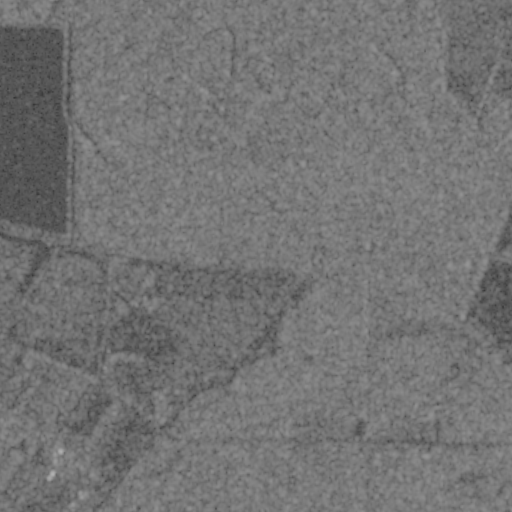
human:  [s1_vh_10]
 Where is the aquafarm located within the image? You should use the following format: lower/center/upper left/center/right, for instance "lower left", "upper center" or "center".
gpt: The aquafarm is located in the left of the image.
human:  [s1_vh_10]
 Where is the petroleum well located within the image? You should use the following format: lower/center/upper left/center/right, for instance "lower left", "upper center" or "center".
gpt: The petroleum well is located in the upper right of the image.
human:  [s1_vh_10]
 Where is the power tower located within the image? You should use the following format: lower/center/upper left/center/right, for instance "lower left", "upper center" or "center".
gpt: The power tower is located in the lower of the image.
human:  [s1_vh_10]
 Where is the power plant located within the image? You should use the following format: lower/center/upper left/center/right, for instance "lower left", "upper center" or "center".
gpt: There is no power plant in the image.

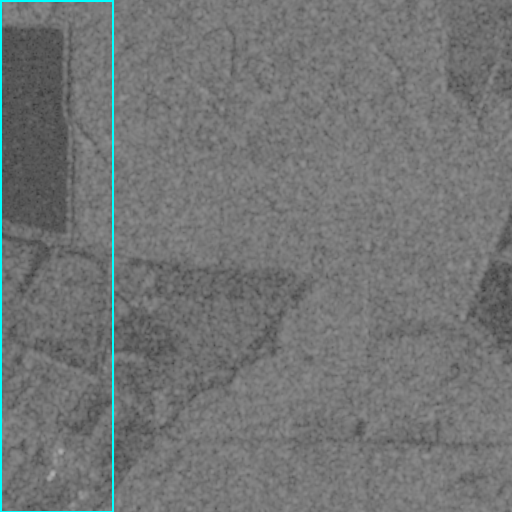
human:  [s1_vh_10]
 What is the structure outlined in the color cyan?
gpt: The structure outlined in cyan is an aquafarm.
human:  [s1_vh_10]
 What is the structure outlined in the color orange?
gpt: There is no orange outline.